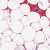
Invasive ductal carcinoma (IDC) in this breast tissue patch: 0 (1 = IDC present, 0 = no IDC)